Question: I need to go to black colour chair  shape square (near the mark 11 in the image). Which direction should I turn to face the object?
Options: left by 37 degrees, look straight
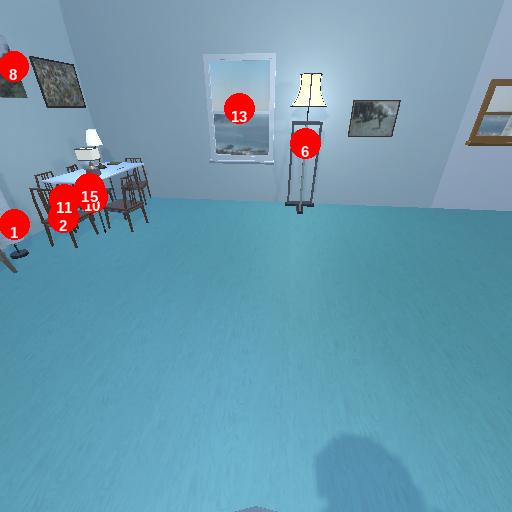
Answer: left by 37 degrees